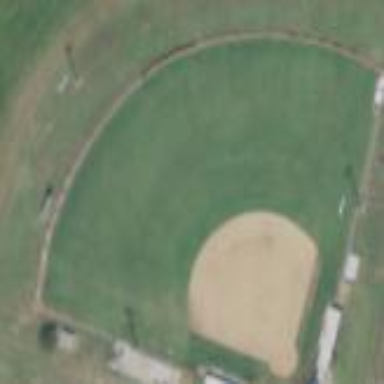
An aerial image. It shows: Baseball pitch for leisure land activities.